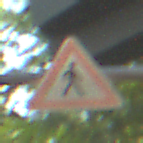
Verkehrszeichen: FussgaengerLinks
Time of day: SunriseSunset
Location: Outdoor (Suburban)
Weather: Clear
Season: NotSpecified
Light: Natural